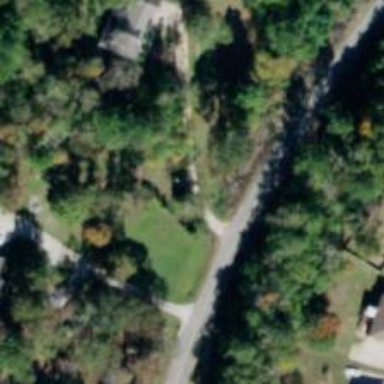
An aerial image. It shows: Driveway leading to service road.